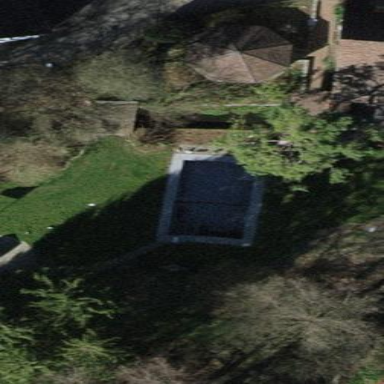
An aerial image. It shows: Swimming pool located in leisure land.